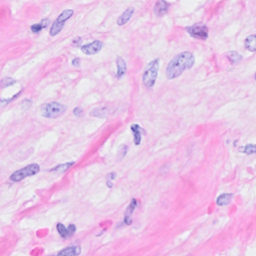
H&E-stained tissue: Breast